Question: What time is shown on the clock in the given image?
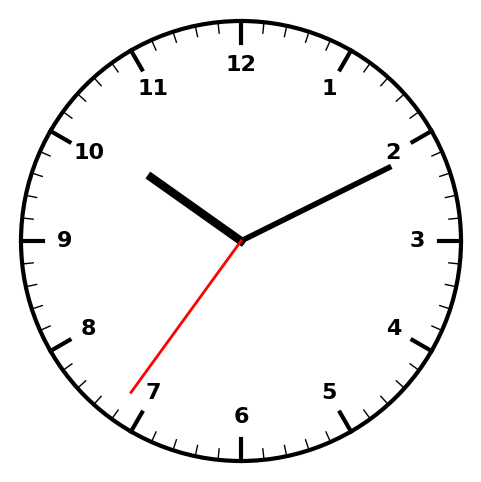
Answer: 10:10:36